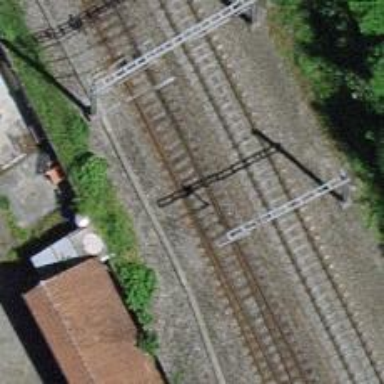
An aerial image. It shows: Railway switch.